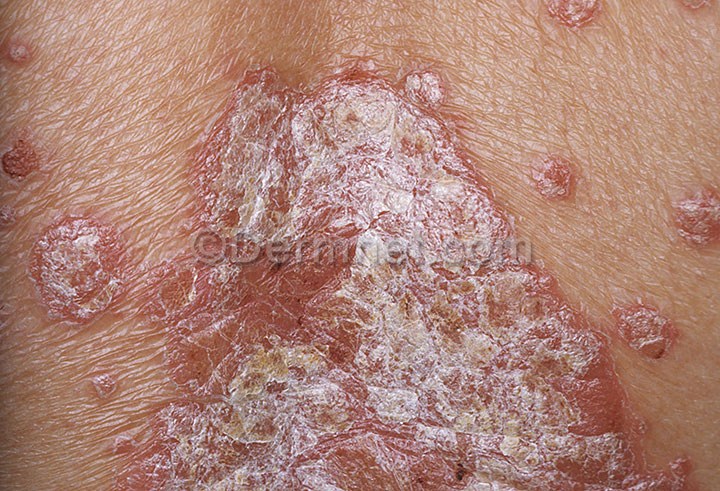
Disease: Psoriasis pictures Lichen Planus and related diseases